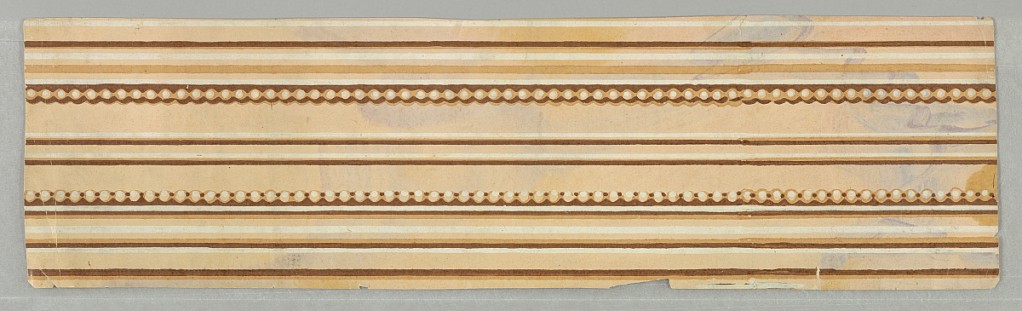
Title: Border
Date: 1860–1900
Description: Borders, polished colors.  All with beading, some marbleized.